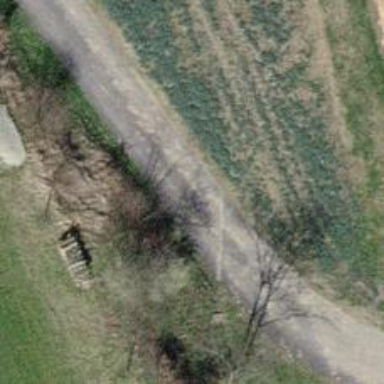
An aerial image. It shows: Well-maintained track road of grade 1.